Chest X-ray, PA view. Patient: 67 years old, sex M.
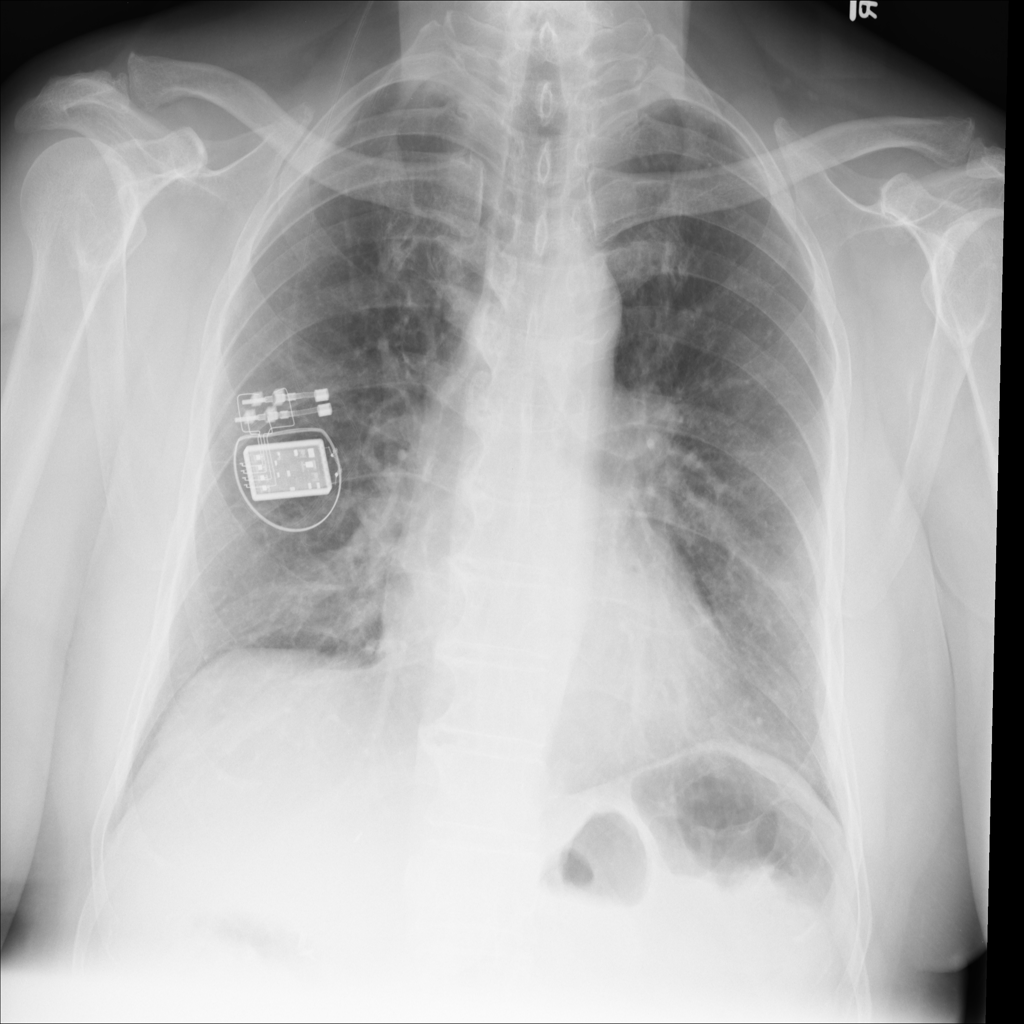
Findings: No Finding